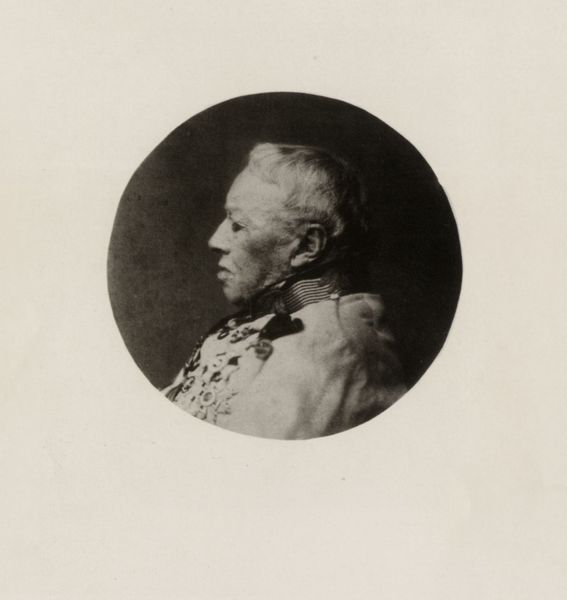
Titel: Der österreichische Feldmarschall Joseph Wenzel Graf von Radetzky (1766–1858), Wien
Künstler: Österreichischer Photograph
Standort: Köln
Institution: Agfa Photo-Historama
Schlagwörter: kopf, mann, weiß, sitzen, frau, frisur, grau, haar, licht, mund, nase, ohr, profil, schwarz, stirn, rock, alt, anzug, blond, jacke, augen, band, falten, gesicht, kragen, mensch, tod, bildnis, portrait, porträt, auge, haare, brustbild, kinn, kreis, oval, rund, rundbild, wellen, alter mann, kaiser, könig, seitenansicht, streifen, jackett, geschlossen, foto, fotografie, photographie, alter, greis, medaillon, stern, schwarz-weiss, militär, uniform, abzeichen, offizier, orden, schulterklappen, photo, general, prinz, unterlippe, graf, andenken, iss, medaillen, profilbild, miltär, emann, heesters